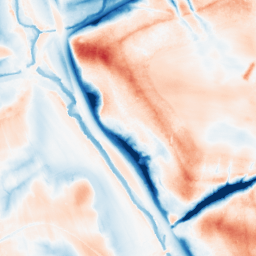
Category: trend_removal
Decomposition family: local_polynomial
Decomposition parameters: window_size: 51
degree: 3
Upsampling method: regularized
Upsampling parameters: scale: 2
lambda_reg: 0.001
Upsampling scale: 2